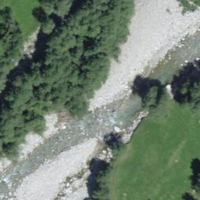
EUNIS habitat code: 15
Species observed at this site:
Lasiommata megera